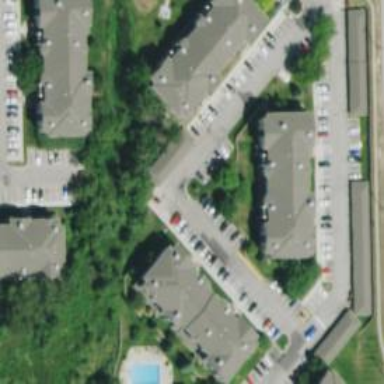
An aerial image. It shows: Living street.